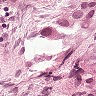
Metastatic tissue present: yes